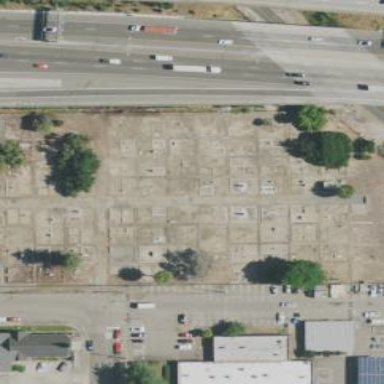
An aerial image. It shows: Graveyard used as cemetery.